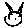
Label: cat